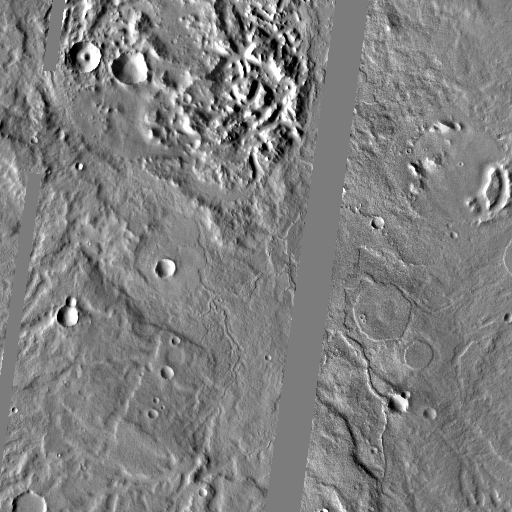
Crater classes present: Background, Other, Buried